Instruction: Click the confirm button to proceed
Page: seats
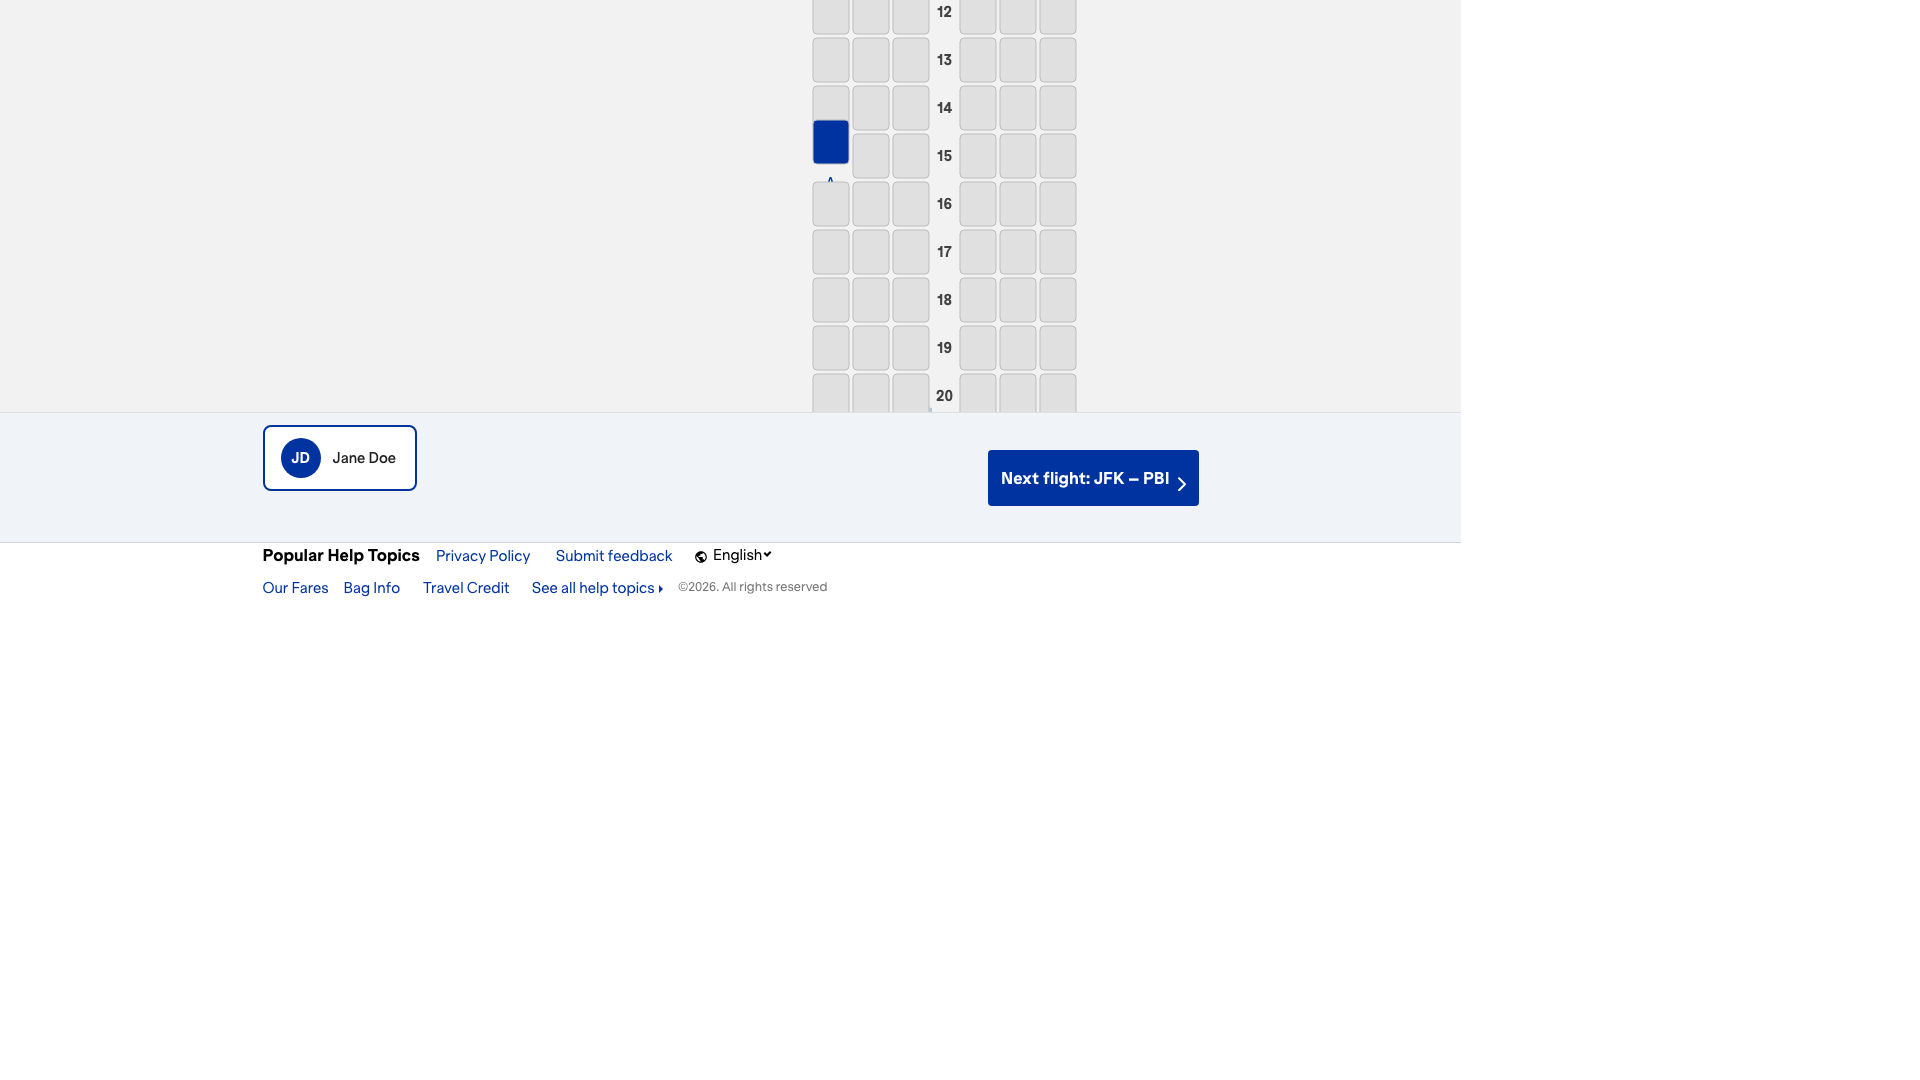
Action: click